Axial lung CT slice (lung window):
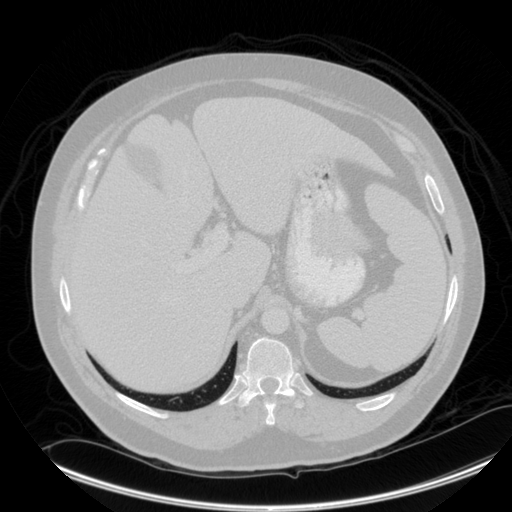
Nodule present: no